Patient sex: F
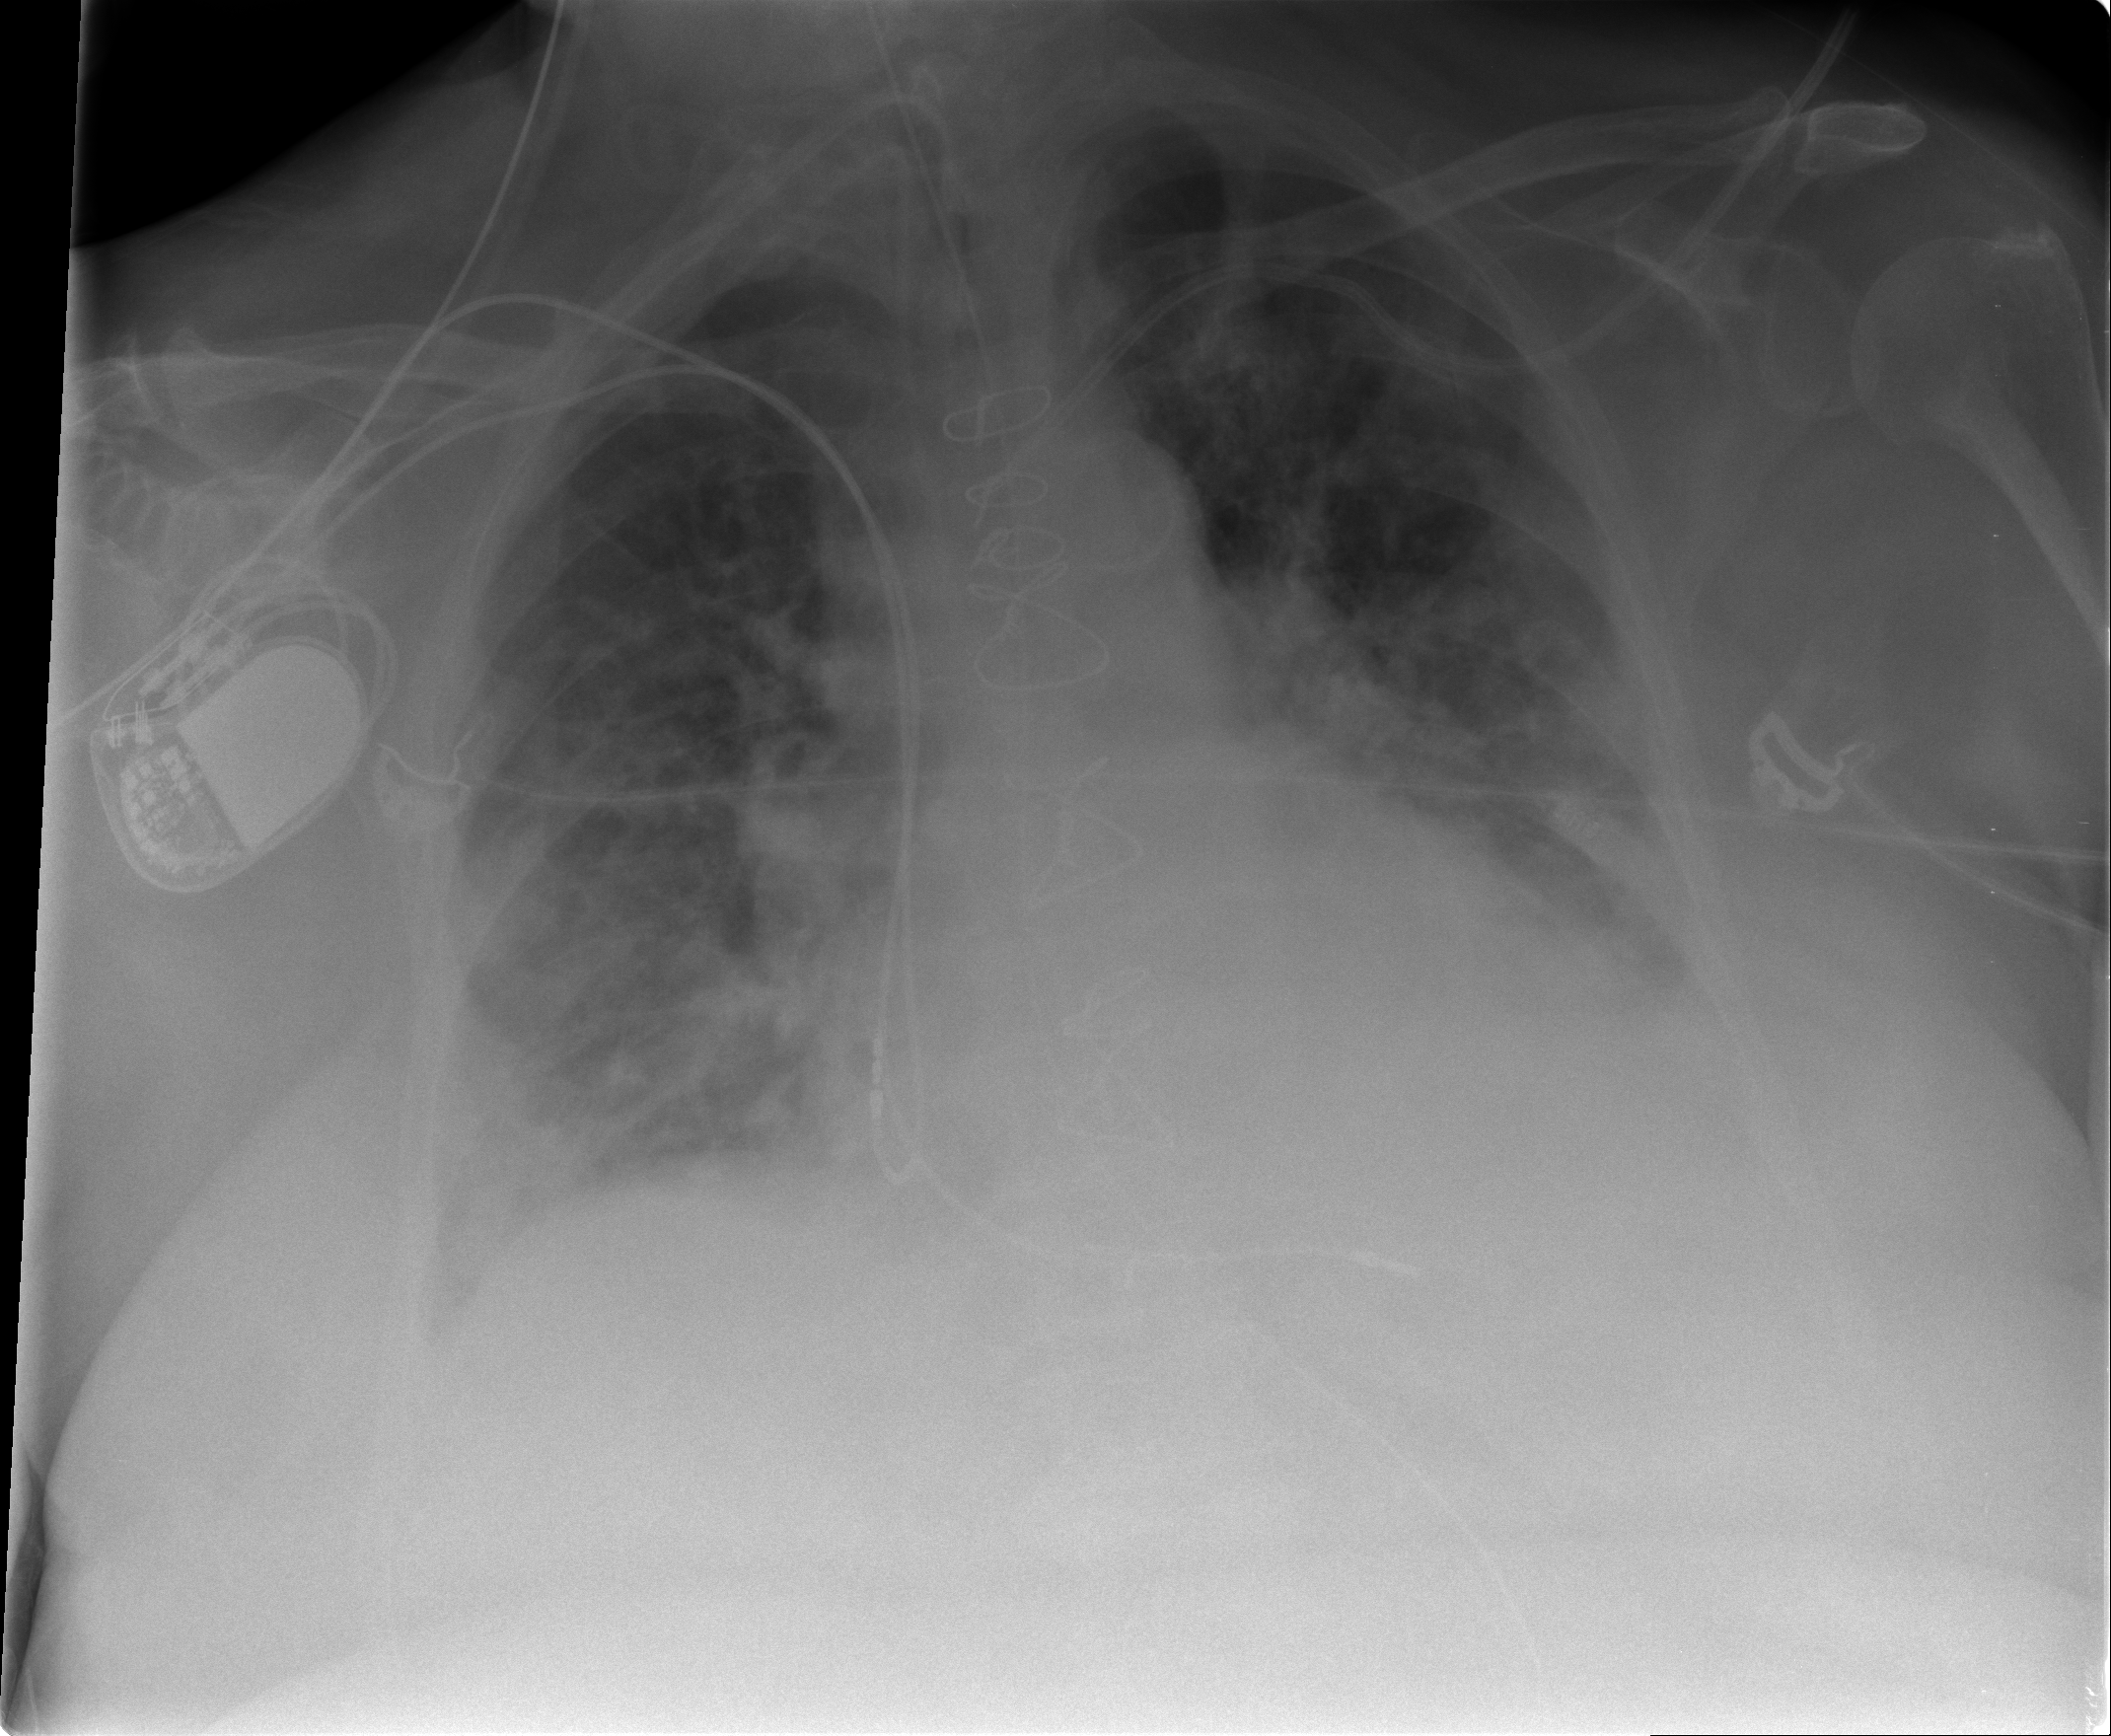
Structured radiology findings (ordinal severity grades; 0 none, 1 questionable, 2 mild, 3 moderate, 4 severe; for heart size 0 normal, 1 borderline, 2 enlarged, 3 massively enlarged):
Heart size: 2
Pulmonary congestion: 3
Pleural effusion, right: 1
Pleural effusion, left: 2
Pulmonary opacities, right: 0
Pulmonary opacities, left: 0
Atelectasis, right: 2
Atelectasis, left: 2